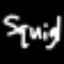
Label: squiggle